Interaction volume radius: 5 \u00c5
Interaction volume height: 10 \u00c5
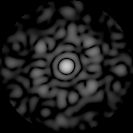
Disorder parameter: 0.7506